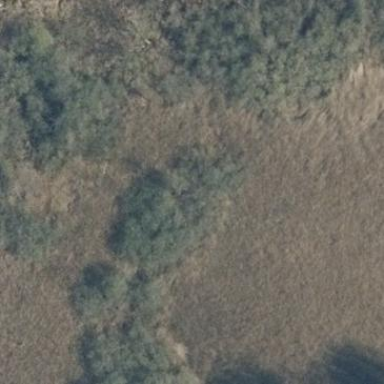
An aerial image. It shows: Swamp in wetland area.